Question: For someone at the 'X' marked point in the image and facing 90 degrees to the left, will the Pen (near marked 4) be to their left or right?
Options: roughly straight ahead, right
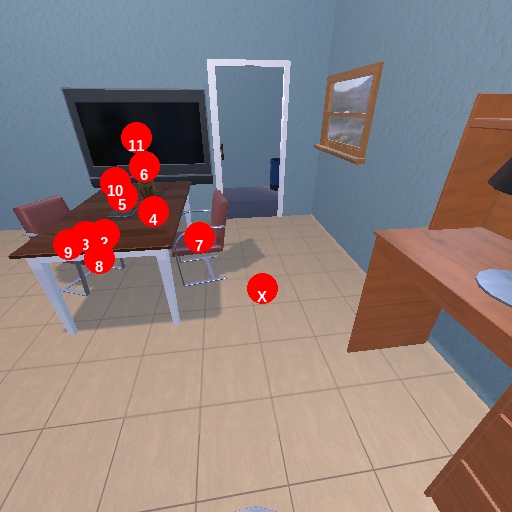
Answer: roughly straight ahead